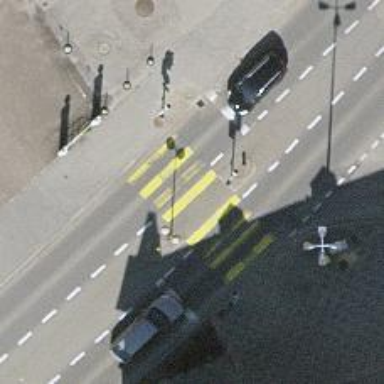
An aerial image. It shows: Uncontrolled crossing with zebra marking and island.